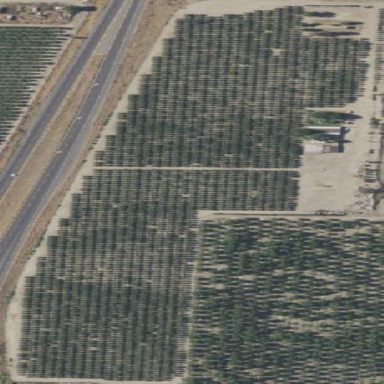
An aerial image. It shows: Orchard filled with persimmon trees.